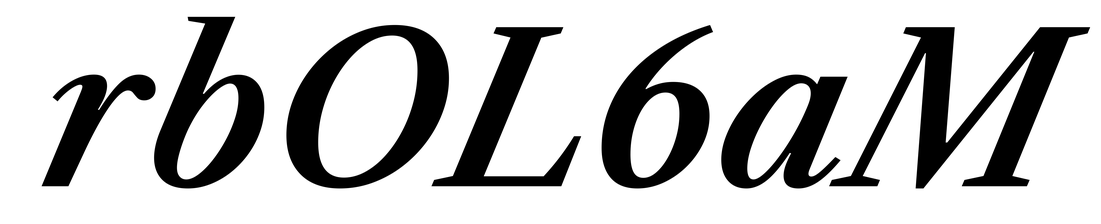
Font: LibreCaslonText-Italic_SemiBold_Italic